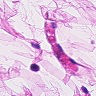
Metastatic tissue present: no